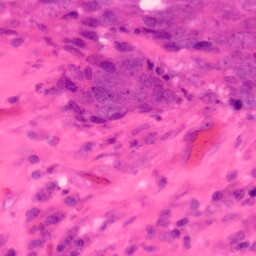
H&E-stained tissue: Colon